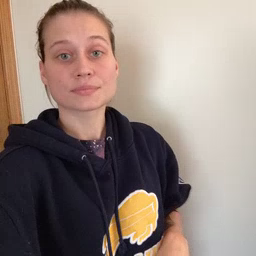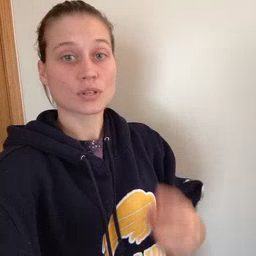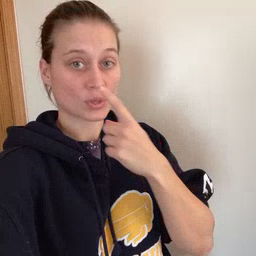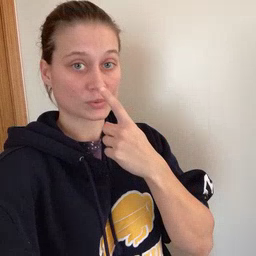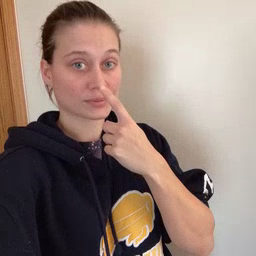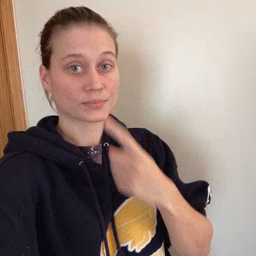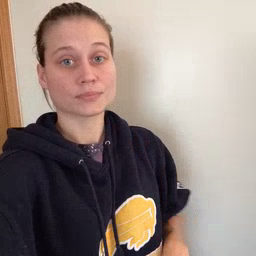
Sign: nose